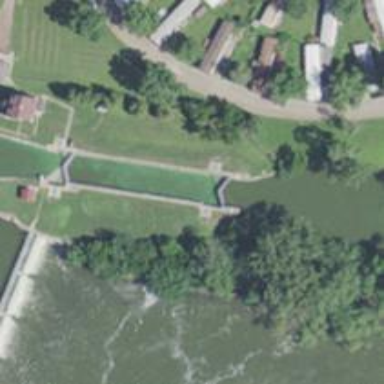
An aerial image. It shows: Lock gate on waterway.